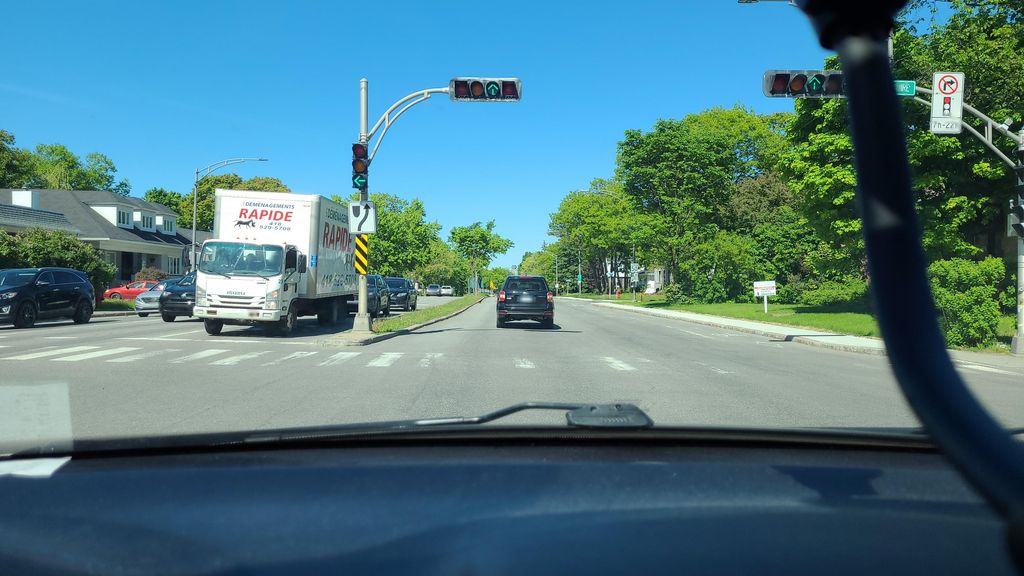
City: quebec_city